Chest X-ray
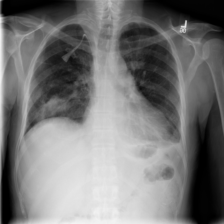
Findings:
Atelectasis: negative
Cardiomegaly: negative
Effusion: positive
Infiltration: positive
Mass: negative
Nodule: negative
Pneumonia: negative
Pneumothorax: negative
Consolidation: negative
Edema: negative
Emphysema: negative
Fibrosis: negative
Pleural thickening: negative
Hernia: negative